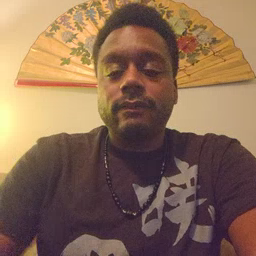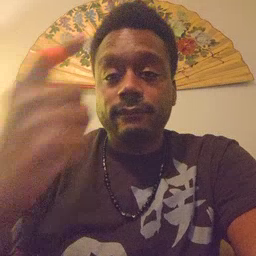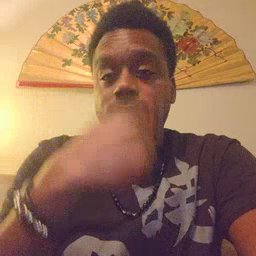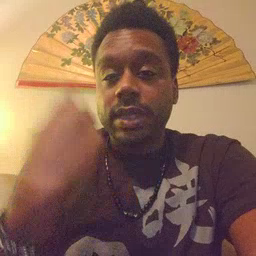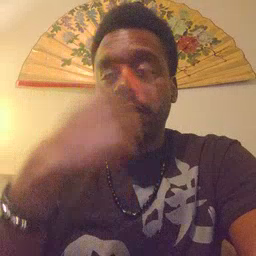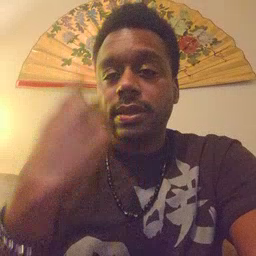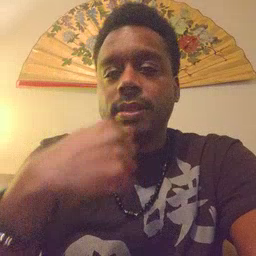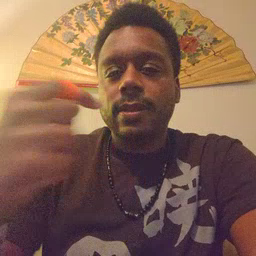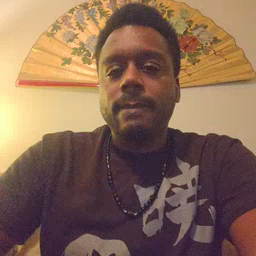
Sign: face